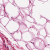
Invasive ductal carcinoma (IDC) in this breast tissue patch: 0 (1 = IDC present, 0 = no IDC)